【题型】填空题　【知识点】平面几何　【难度】medium
如图，四边形$ABCD$是平行四边形，$AB=BC=2$，$\angle ABC=30^\circ$，点$E$是线段$DA$上一点，把$\triangle CDE$沿$CE$折叠，点$D$的对应点为$D'$，连接$D'B$．若$\triangle D'BC$为等边三角形，则$DE=$\underline{\quad\quad}．

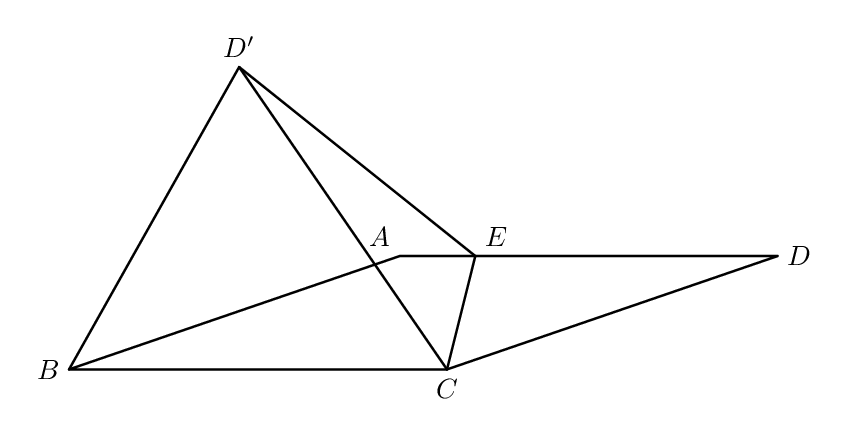
【解答】
【答案】$2\sqrt{3}-2$

【详解】解：如图（1）所示，

$\because$ 四边形$ABCD$是平行四边形，$AB=BC=2$，
$\therefore$ 四边形$ABCD$是菱形，

$\because AB=2$，$\angle ABC=30^\circ$，
$\therefore CD=AB=2$，$\angle D=\angle ABC=30^\circ$，$\angle BCD=150^\circ$，

$\because \triangle D'BC$为等边三角形，
$\therefore \angle BCD'=60^\circ$，
$\therefore \angle DCD'=90^\circ$，

$\because \triangle CDE$沿$CE$折叠，得到$\triangle CD'E$，
$\therefore \triangle DCE \cong \triangle D'CE$，
$\therefore \angle DCE = \angle DCD' = 45^\circ$，

过点$E$作$EF \perp CD$，垂足为$F$，则$\angle CFE=90^\circ$，
$\therefore \angle CEF = \angle DCE = 45^\circ$，
$\therefore CF=EF$，

在$\text{Rt}\triangle DEF$中，$\angle D=30^\circ$，
$\therefore EF = \frac{1}{2}DE$，

设$EF=x$，则$DE=2x$，$CF=x$，由勾股定理可得：$FD=\sqrt{3}x$，

$\because CF+FD=CD=2$，即$x+\sqrt{3}x=2$，

解得：$x=\sqrt{3}-1$，

$\therefore DE=2x=2\sqrt{3}-2$，

故答案为：$2\sqrt{3}-2$．

【点睛】本题考查了菱形的性质，折叠问题，解直角三角形及等边三角形的性质等知识，解题的关键是：添加辅助线，构造两个特殊的直角三角形，然后解直角三角形即可．
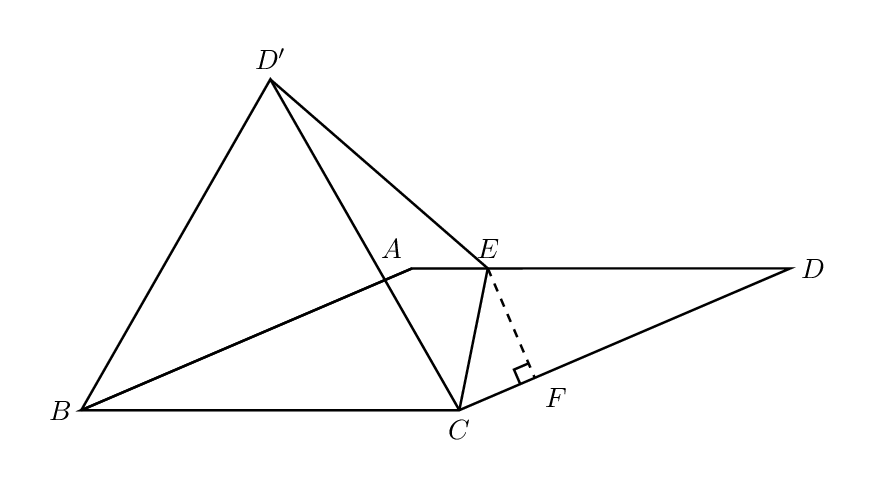